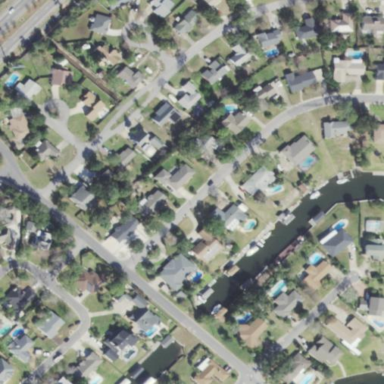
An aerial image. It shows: Residential area consisting of single-family homes.